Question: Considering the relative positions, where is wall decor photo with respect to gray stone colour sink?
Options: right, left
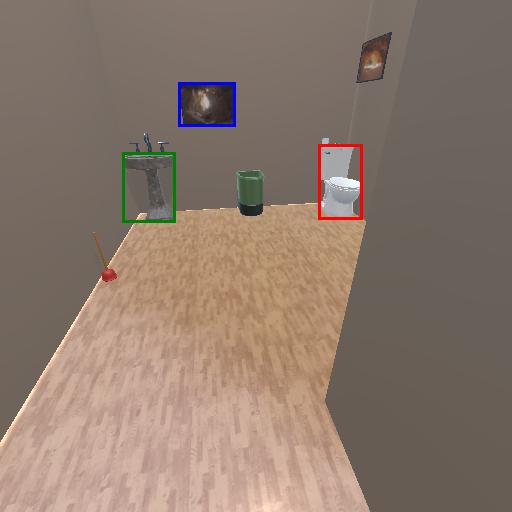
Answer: right